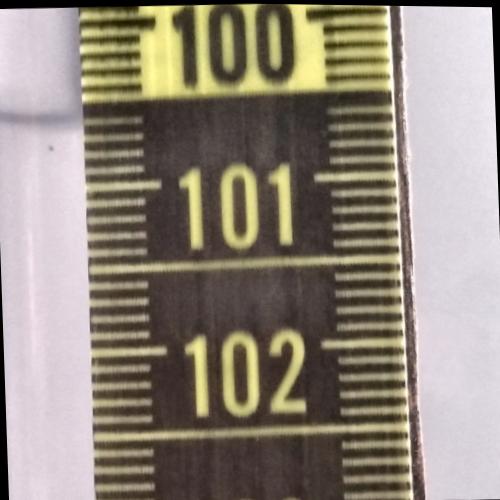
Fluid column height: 100.6 cm